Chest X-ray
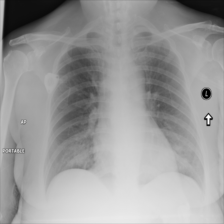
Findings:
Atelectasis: negative
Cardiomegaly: negative
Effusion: negative
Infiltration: positive
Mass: negative
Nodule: negative
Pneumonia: negative
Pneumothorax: negative
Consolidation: negative
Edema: negative
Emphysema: negative
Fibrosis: negative
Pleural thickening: negative
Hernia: negative